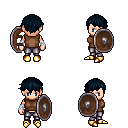
a pixel art fantasy rpg character, female body template, human, light skin, brown sleeveless shirt, metal pants, raven short bangs hairstyle, white cloth bandages, gold boots, shield, four views (front, back, left, right), 2x2 character sprite sheet, small pixel art, hard edges, no anti-aliasing